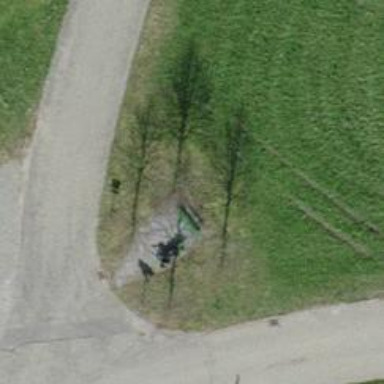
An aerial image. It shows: Bench for seating.